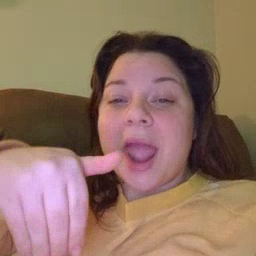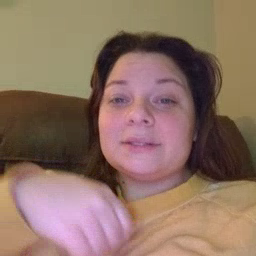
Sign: night